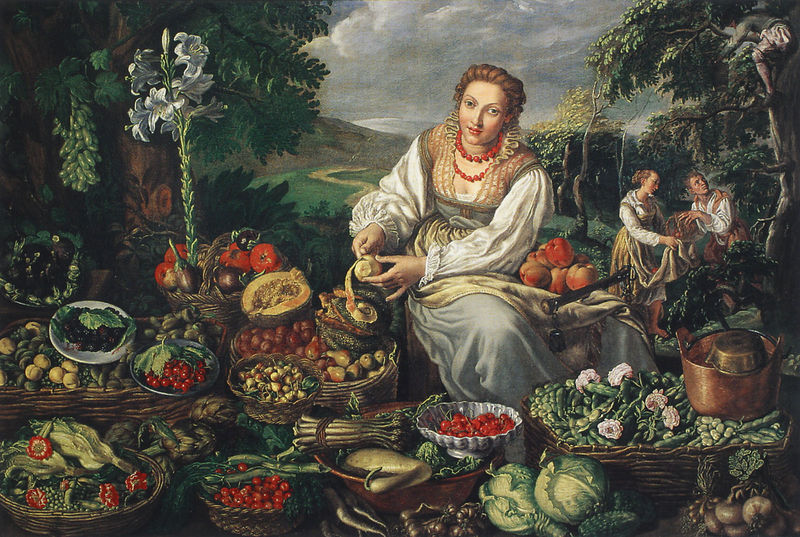
Titel: Die Obsthändlerin
Künstler: Vincenzo Campi
Institution: Kirchheim, Sammlung Fugger
Schlagwörter: himmel, mann, weiß, wolken, bäume, frauen, gelb, grün, landschaft, blume, blumen, brust, bunt, busen, frau, kleid, blick, dame, obst, rosen, rot, weg, jung, augen, bluse, kragen, schale, paar, perlen, früchte, gemüse, kohl, trauben, apfel, brüste, bäuerin, körbe, kette, markt, wein, weib, perlenkette, töpfe, zwiebel, kirschen, melone, birnen, beeren, niederländisch, lilie, weintrauben, pfirsich, kraut, sexy, marktfrau, astern, pflaumen, paprika, rüben, schälen, gewürz, spargel, 1600, 1500, rot#, gelkb, paprika#, gemüüse